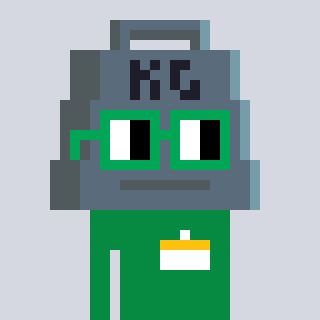
a pixel art character with square green glasses, a weight-shaped head and a green-colored body on a cool background